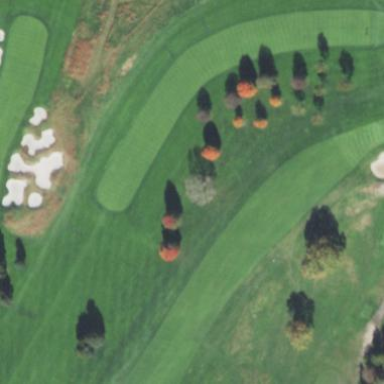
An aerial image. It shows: Golf fairway surrounded by grass.